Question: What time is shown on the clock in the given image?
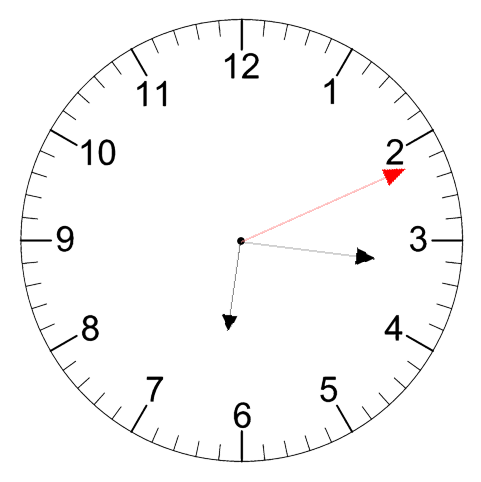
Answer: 06:16:11